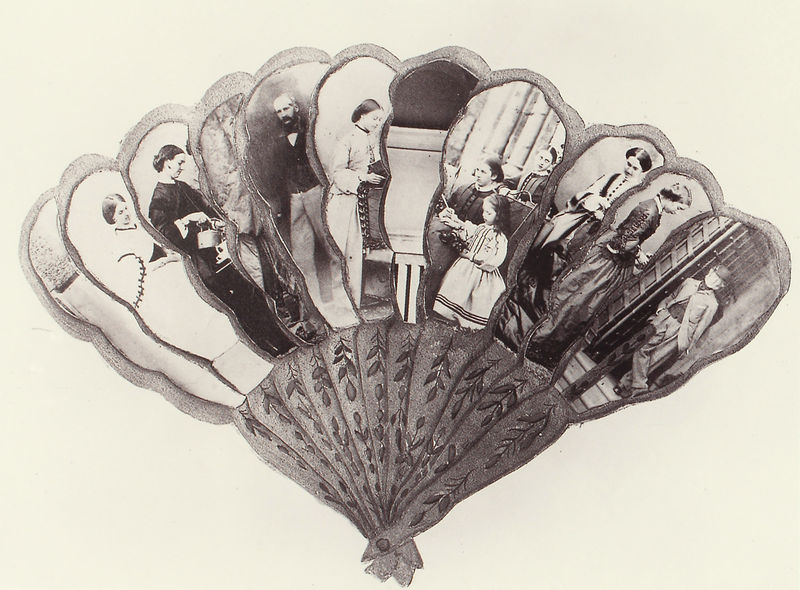
Titel: Fächer mit Fotografien, Eventail, planche de „l’album Cavendish“
Schlagwörter: blätter, mann, weiß, frauen, menschen, mädchen, sitzen, äste, frau, frisur, holz, kleid, kleider, männer, schwarz, stuhl, tür, blüten, beige, fächer, ornament, falten, stehen, portrait, schauen, zweige, familie, kind, pflanze, kinder, bilder, fotos, floral, verzierung, nagel, foto, fotografie, porträts, schwarzweiß, portraits, sammlung, verzierungen, fotografien, kamera, zusammenstellung